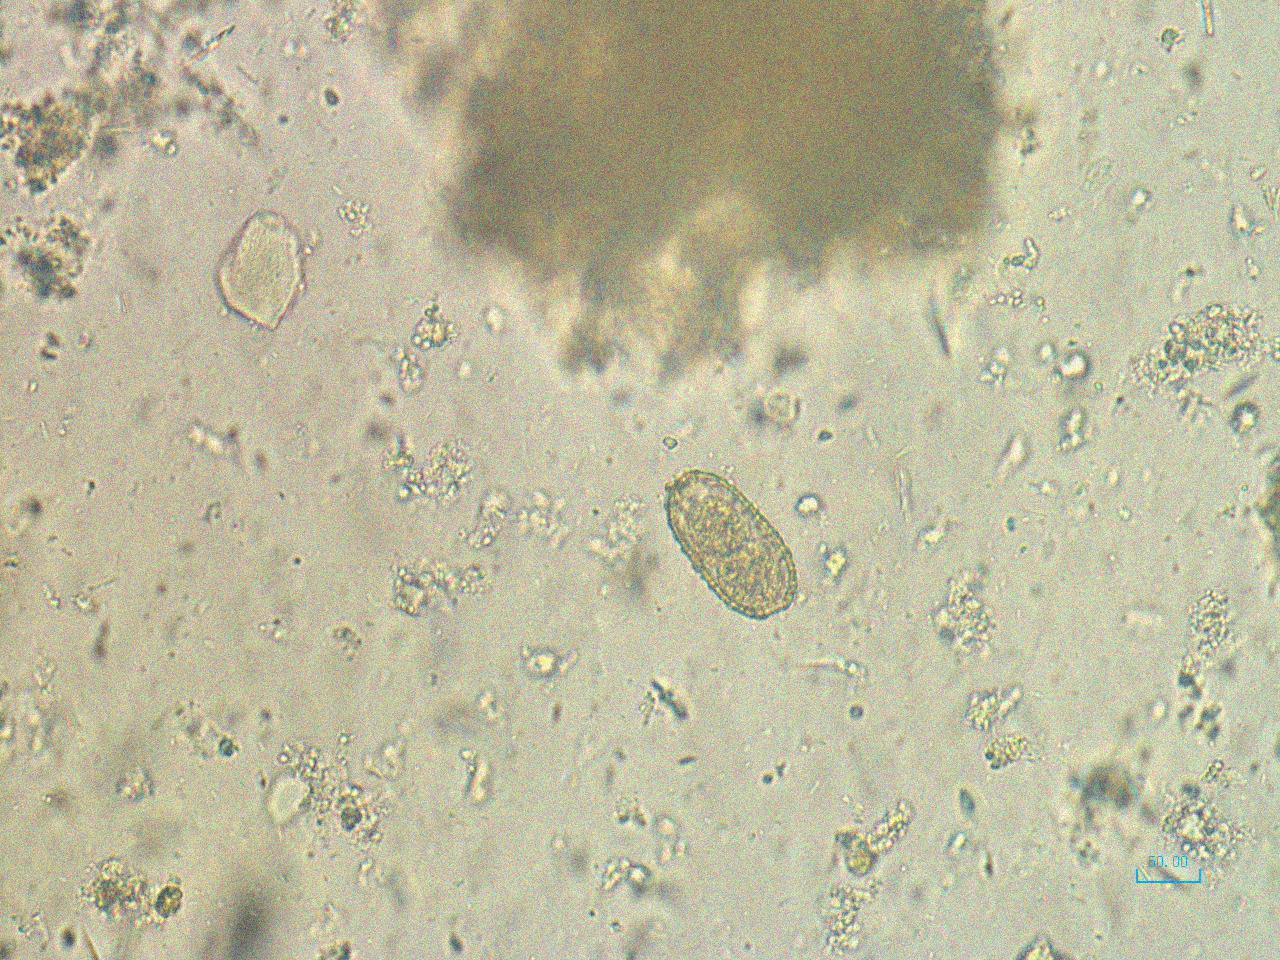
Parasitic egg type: Capillaria philippinensis